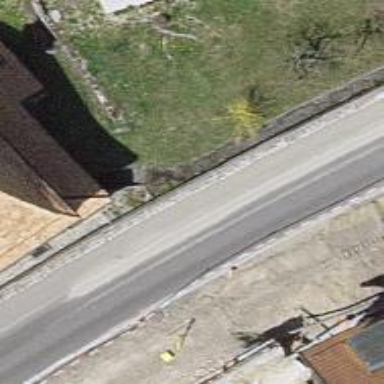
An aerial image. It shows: Retaining wall.